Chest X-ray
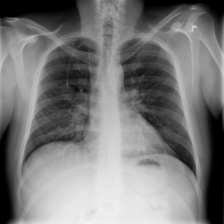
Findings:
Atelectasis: negative
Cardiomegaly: negative
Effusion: negative
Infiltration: negative
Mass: negative
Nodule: negative
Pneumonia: negative
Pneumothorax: negative
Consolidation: negative
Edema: negative
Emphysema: negative
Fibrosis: negative
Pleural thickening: negative
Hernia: negative